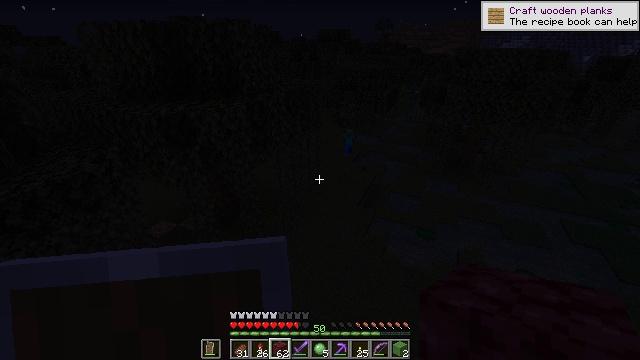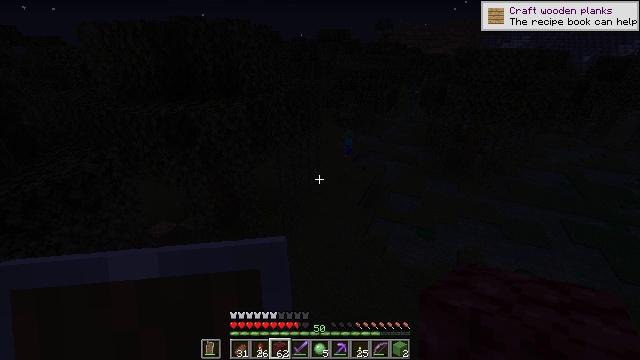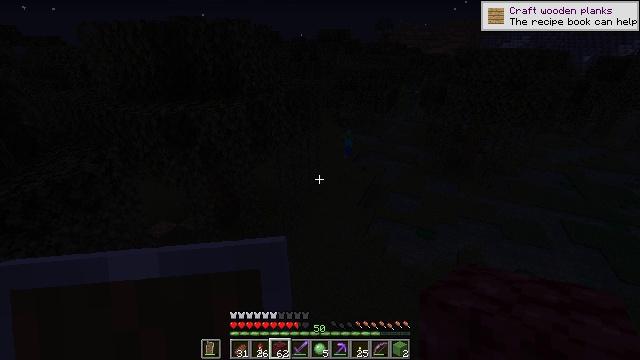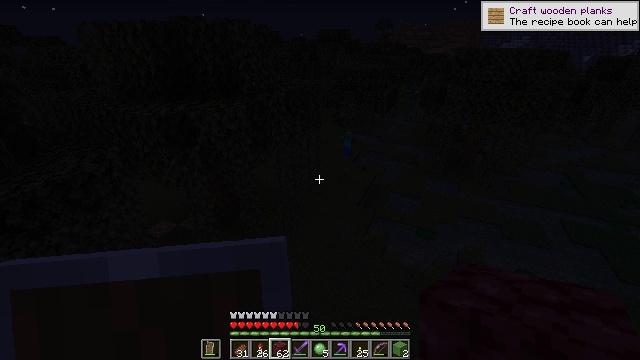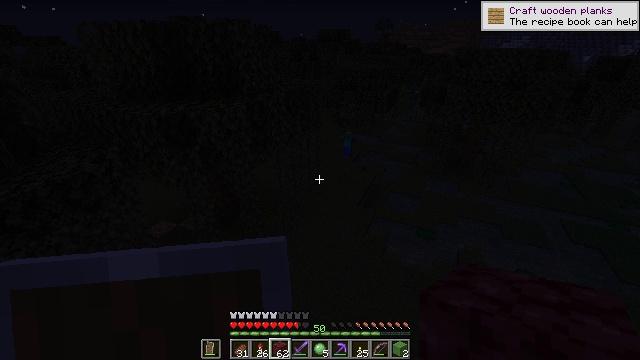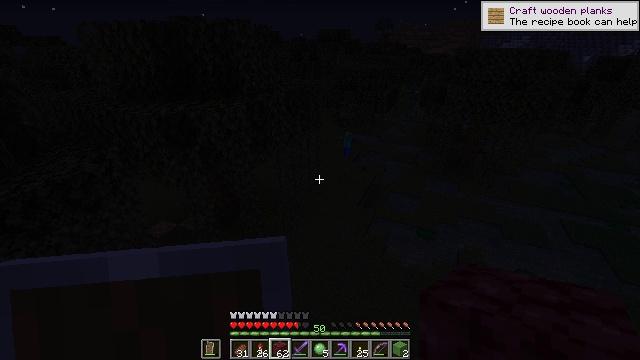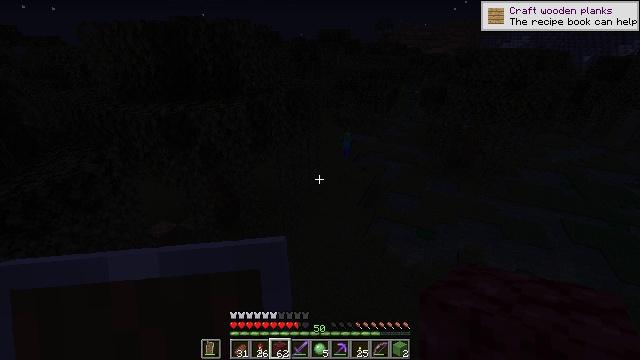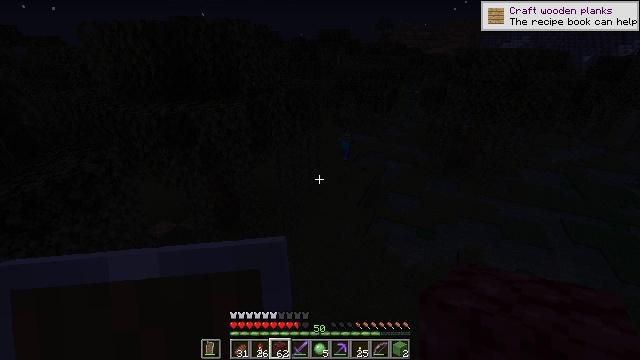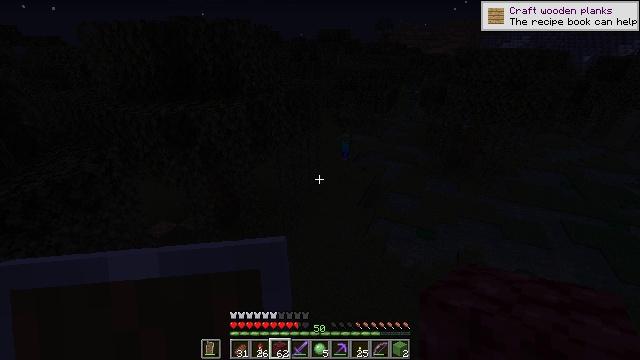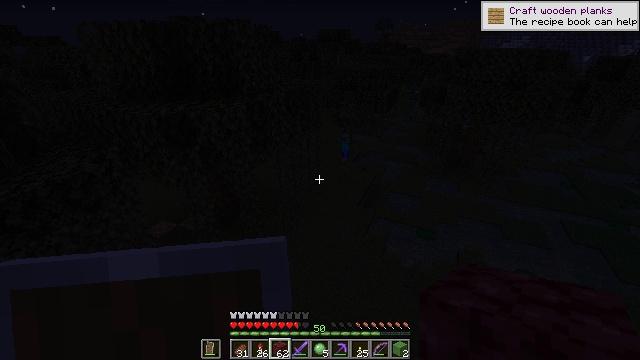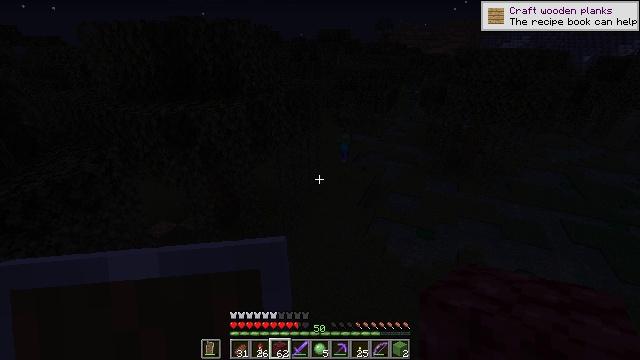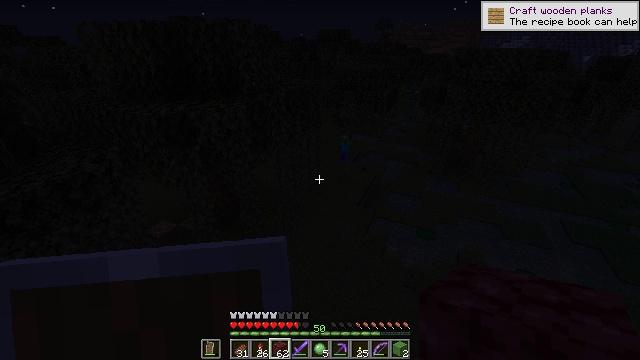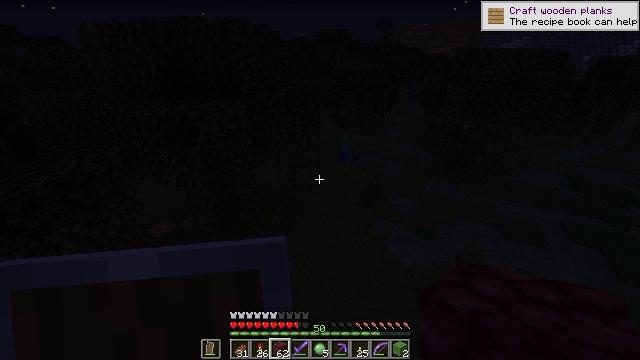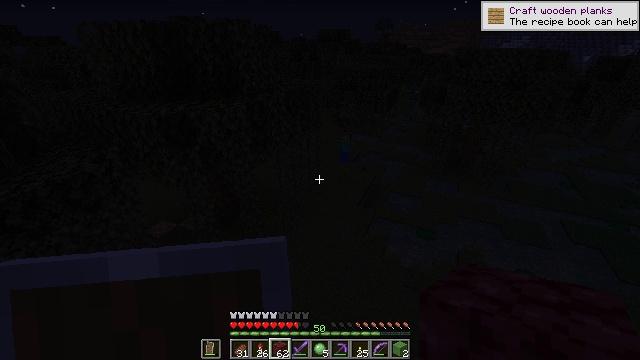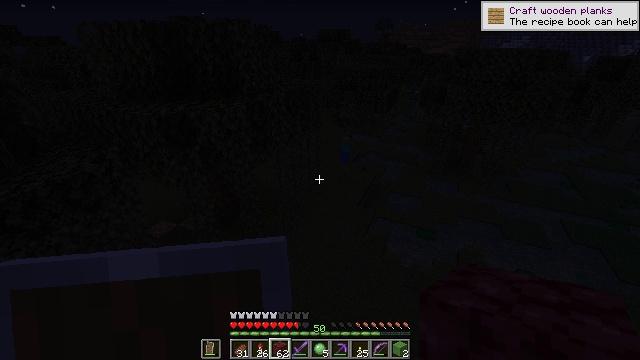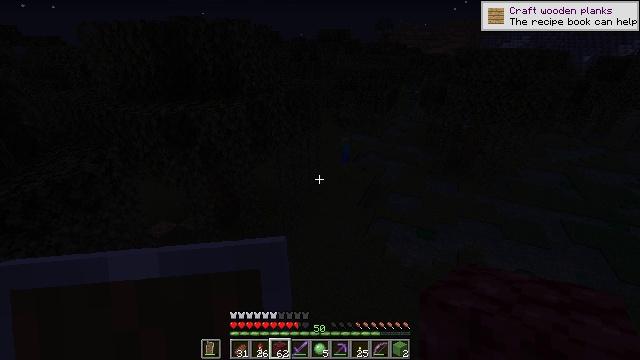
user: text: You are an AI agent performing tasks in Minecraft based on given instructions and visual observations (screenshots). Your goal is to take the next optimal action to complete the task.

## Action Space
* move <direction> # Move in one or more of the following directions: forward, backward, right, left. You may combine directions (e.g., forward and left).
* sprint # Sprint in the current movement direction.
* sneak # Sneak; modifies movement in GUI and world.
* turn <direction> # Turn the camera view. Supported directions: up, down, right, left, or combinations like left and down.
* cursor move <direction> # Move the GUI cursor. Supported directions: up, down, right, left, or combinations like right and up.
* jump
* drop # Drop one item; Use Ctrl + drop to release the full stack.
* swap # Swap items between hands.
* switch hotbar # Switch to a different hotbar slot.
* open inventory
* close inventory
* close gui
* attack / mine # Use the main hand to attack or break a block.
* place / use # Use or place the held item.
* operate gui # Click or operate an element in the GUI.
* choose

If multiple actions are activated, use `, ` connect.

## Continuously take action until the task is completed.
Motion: motion action
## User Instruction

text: Kill the slime.
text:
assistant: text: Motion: no_op
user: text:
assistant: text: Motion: no_op
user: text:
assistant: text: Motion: no_op
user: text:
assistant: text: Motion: no_op
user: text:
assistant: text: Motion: no_op
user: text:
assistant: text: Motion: no_op
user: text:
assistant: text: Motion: no_op
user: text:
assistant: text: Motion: no_op
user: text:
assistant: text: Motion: no_op
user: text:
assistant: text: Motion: no_op
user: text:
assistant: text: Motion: no_op
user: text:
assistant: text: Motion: no_op
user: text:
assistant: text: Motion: no_op
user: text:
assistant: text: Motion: no_op
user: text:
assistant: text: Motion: no_op
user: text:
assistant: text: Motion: no_op
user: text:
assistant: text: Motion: no_op
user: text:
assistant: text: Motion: no_op
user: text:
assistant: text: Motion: no_op
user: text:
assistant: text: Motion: no_op
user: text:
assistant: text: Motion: no_op
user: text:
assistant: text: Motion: no_op
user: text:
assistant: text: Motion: no_op
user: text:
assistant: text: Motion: no_op
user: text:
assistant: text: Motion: no_op
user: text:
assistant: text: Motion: no_op
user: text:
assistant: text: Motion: no_op
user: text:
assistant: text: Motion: no_op
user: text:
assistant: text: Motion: no_op
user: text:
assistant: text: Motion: no_op